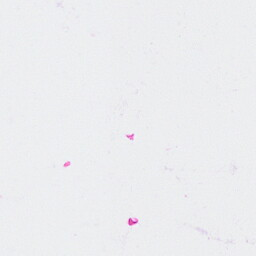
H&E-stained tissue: Breast